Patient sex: M
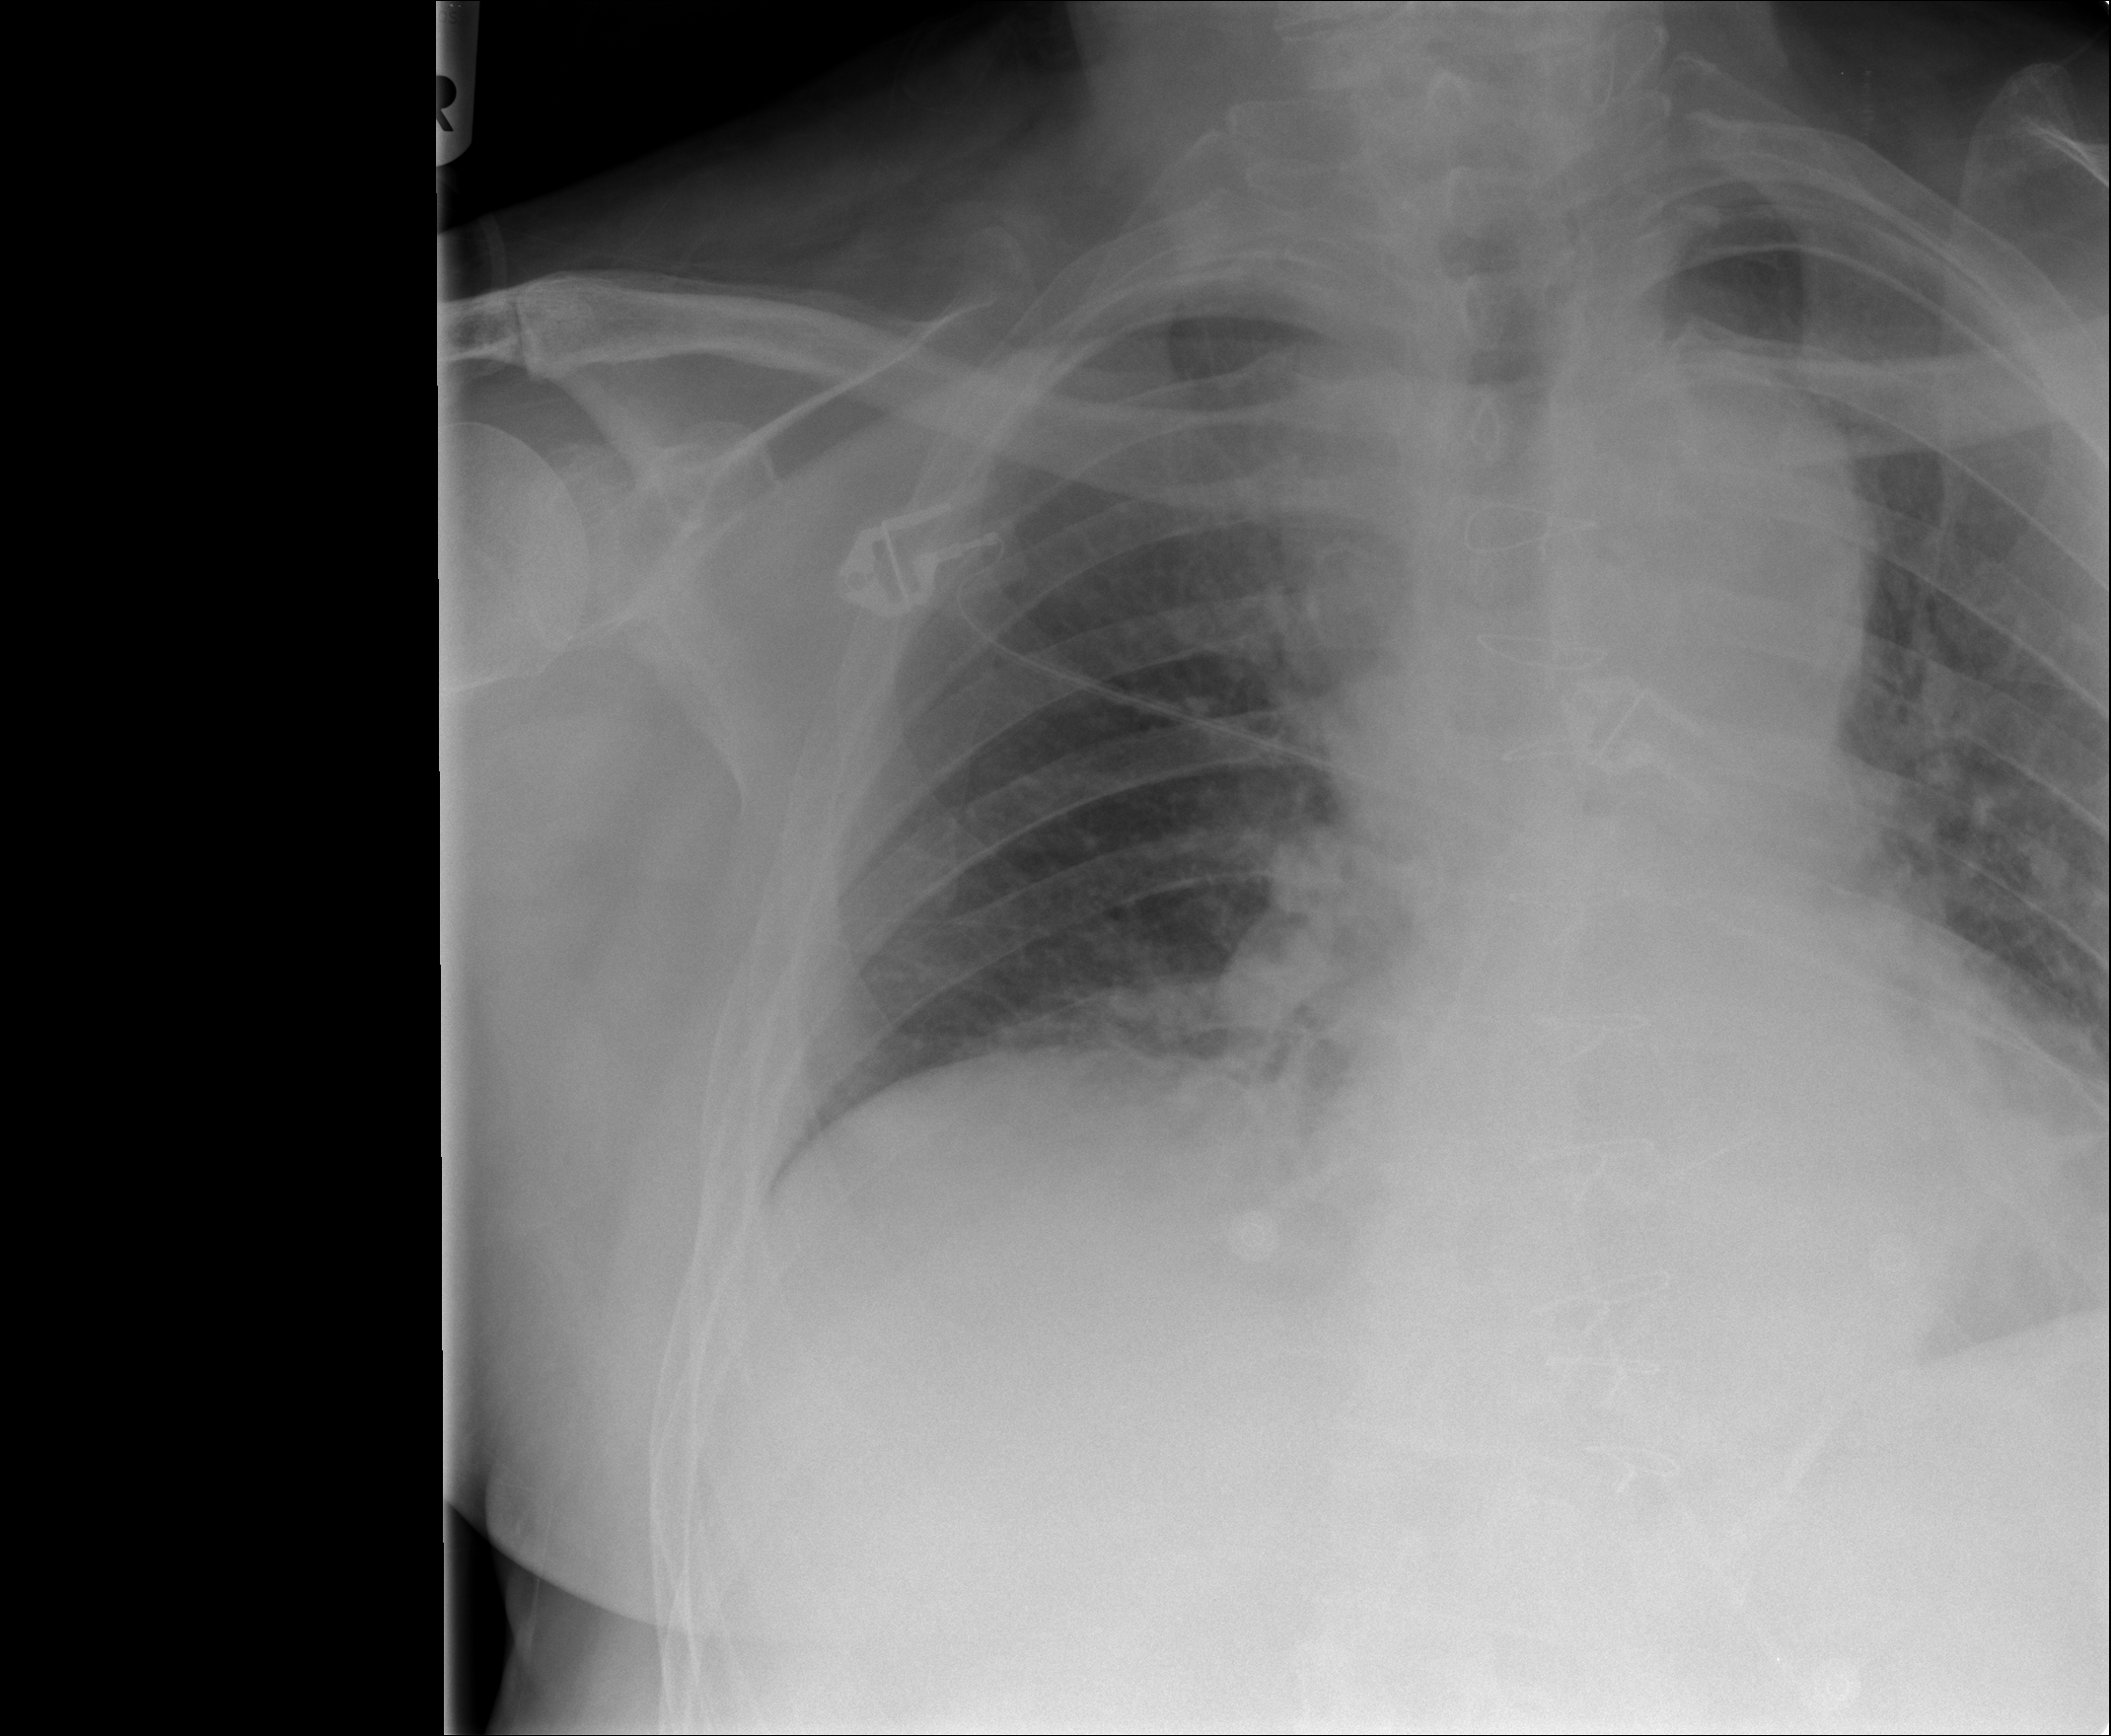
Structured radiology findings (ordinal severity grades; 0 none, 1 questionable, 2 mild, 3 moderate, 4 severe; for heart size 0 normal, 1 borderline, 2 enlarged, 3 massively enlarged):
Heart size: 1
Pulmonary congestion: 2
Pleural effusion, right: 0
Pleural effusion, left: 0
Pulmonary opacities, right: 0
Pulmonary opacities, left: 0
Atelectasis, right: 0
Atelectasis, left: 0